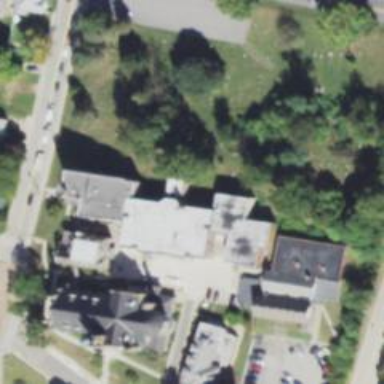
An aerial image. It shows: School.